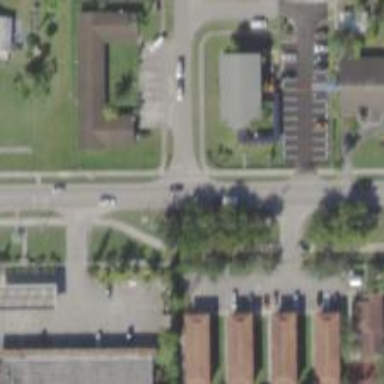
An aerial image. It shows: Asphalt footway with uncontrolled crossing marked with lines.